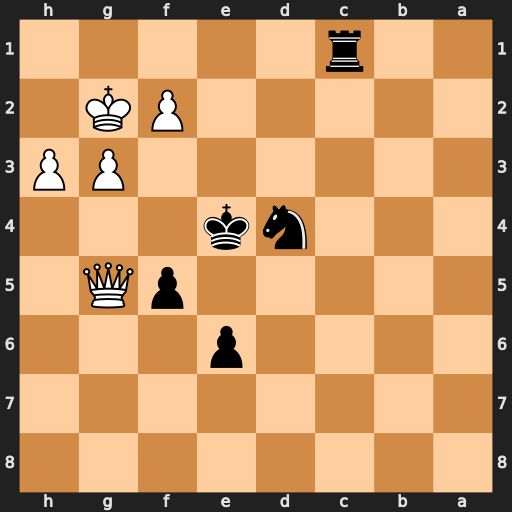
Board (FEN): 8/8/4p3/5pQ1/3nk3/6PP/5PK1/2r5
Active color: b
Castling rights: -
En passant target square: -
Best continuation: Rg1+ Kxg1 Nf3+ Kg2 Nxg5